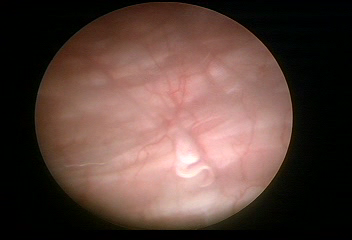
Modality: WLC
Class: Normal mucosa
Bladder cancer association: No